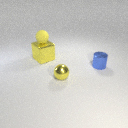
small yellow metal sphere to the right of large yellow metal cube